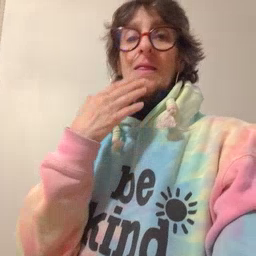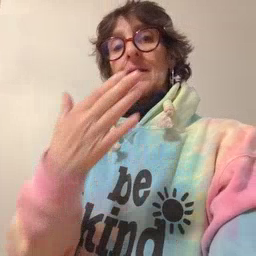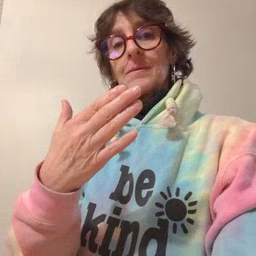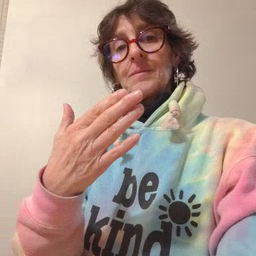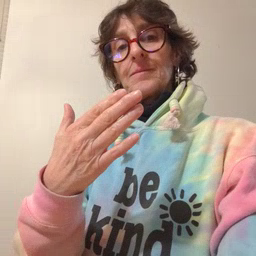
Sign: thankyou